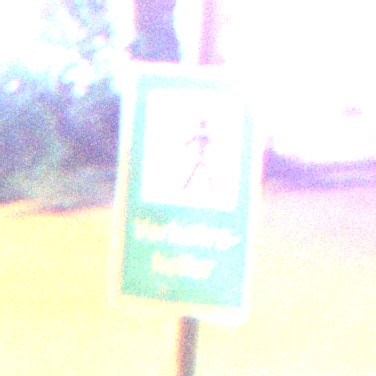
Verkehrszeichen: Verkehrshelfer
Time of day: Night
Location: Outdoor (Suburban)
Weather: PartlyCloudy
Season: NotSpecified
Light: Artificial